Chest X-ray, AP view. Patient: 62 years old, sex M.
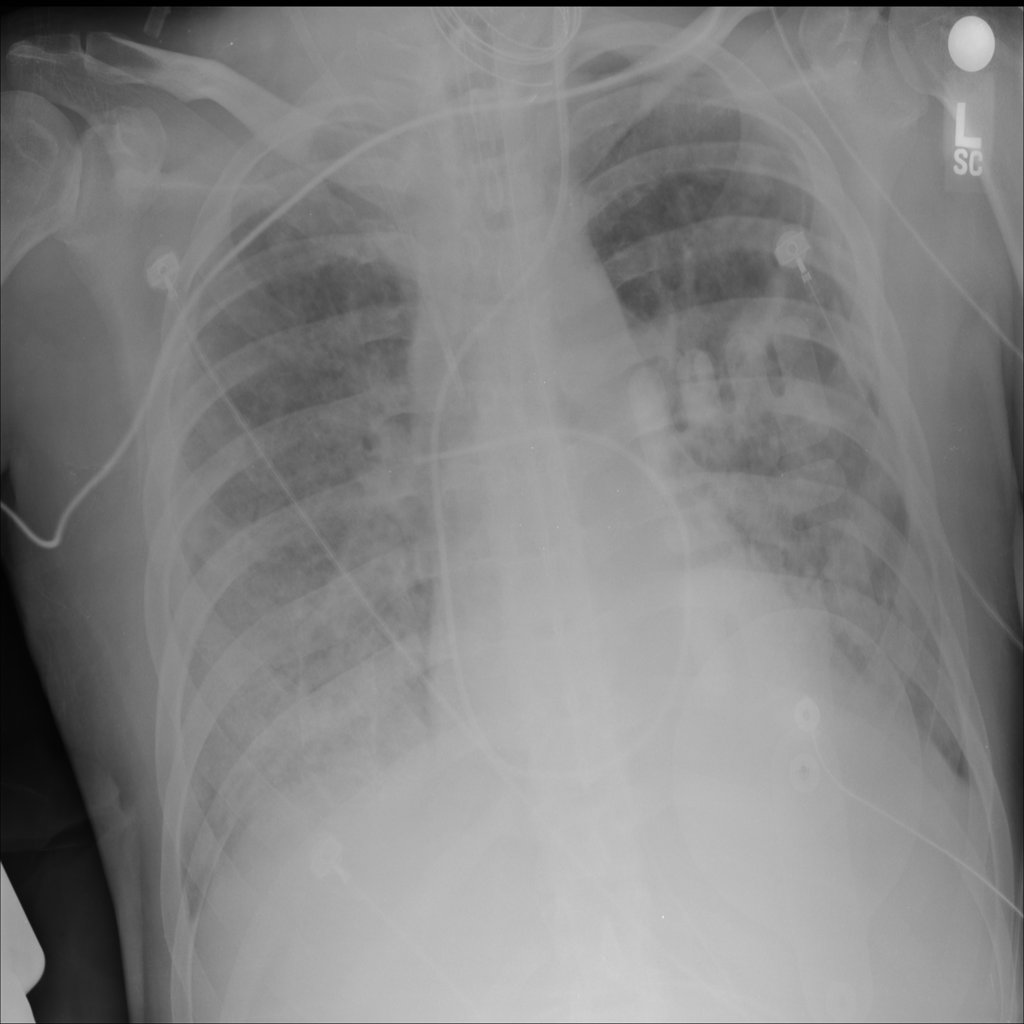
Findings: Infiltration